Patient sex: M
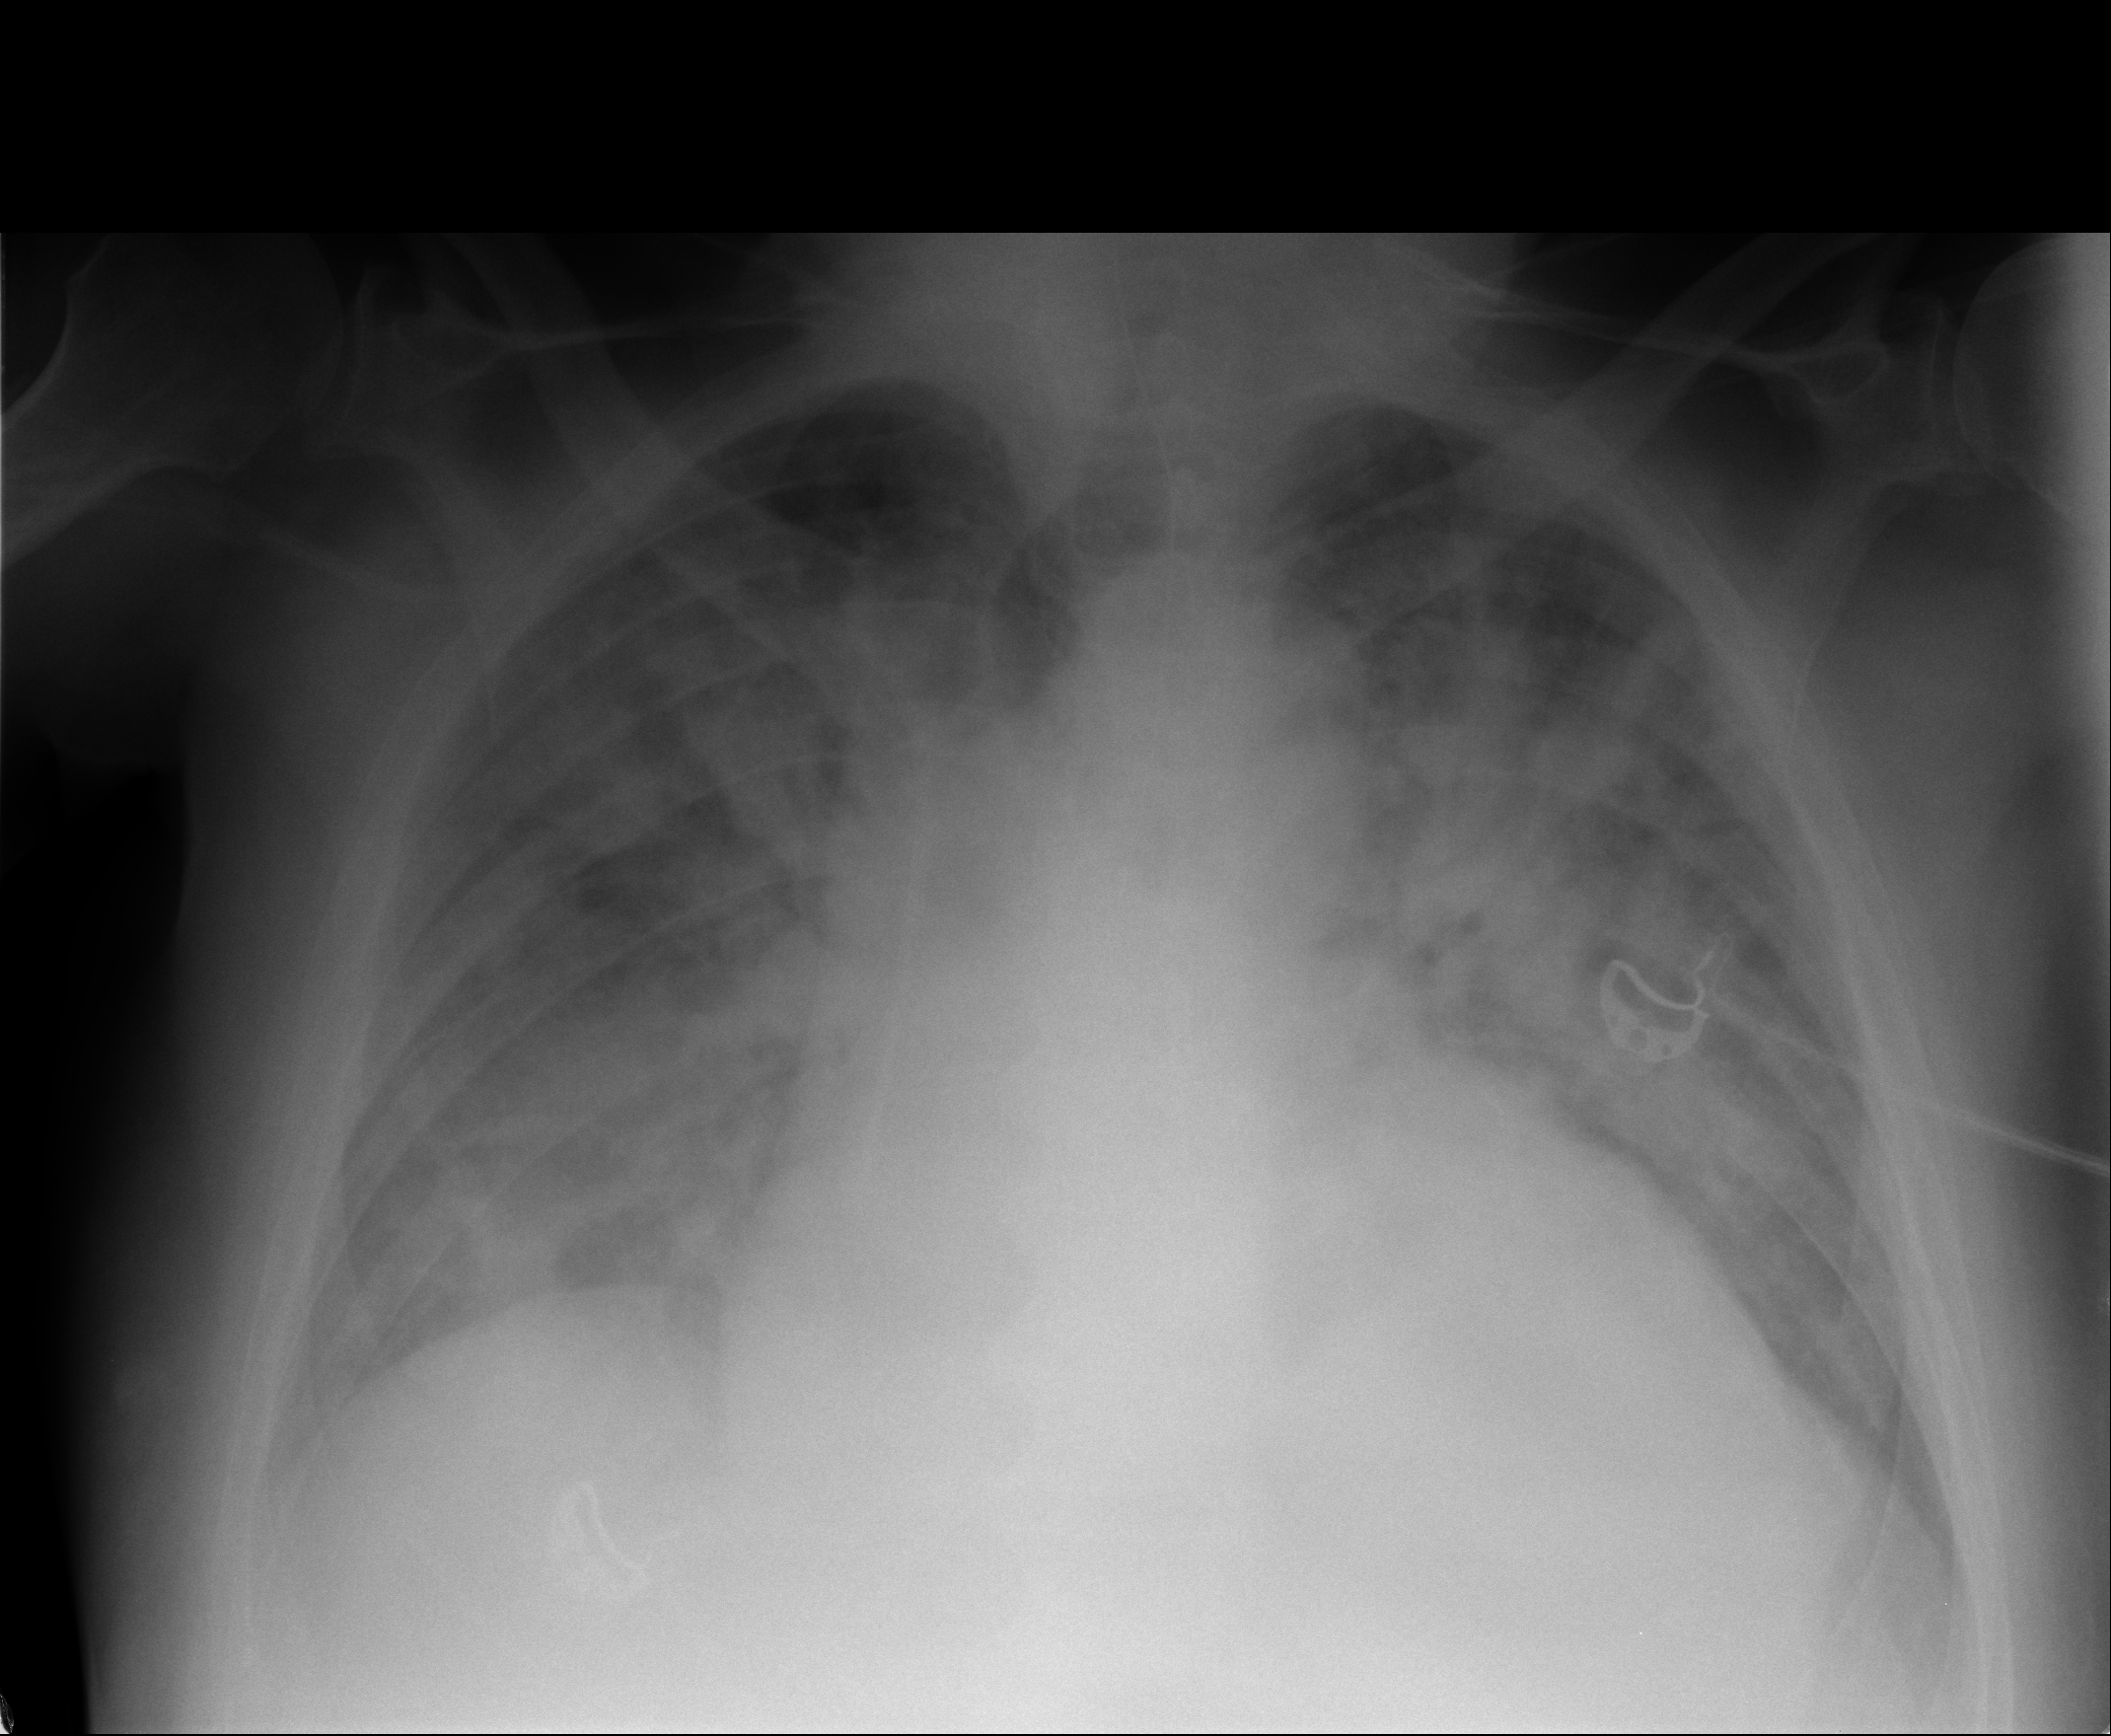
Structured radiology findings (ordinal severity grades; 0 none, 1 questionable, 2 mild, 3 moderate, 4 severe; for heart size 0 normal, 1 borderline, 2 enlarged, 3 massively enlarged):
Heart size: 3
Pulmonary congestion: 3
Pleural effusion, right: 2
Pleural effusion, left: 2
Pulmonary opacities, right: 3
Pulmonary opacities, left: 3
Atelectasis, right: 3
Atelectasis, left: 3